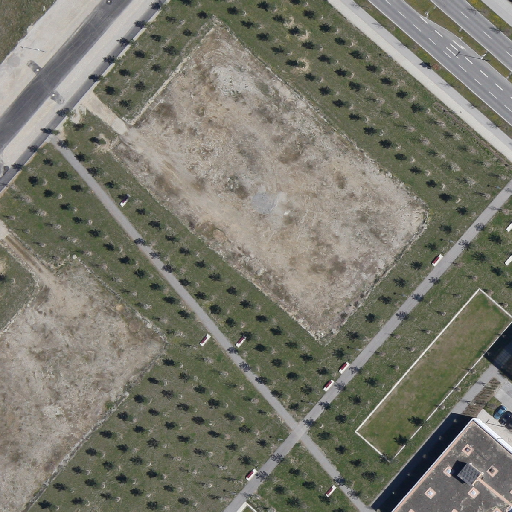
Referring expression: impervious surface